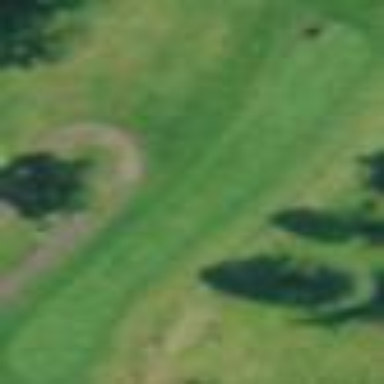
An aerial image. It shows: Grassy area designated as golf tee.